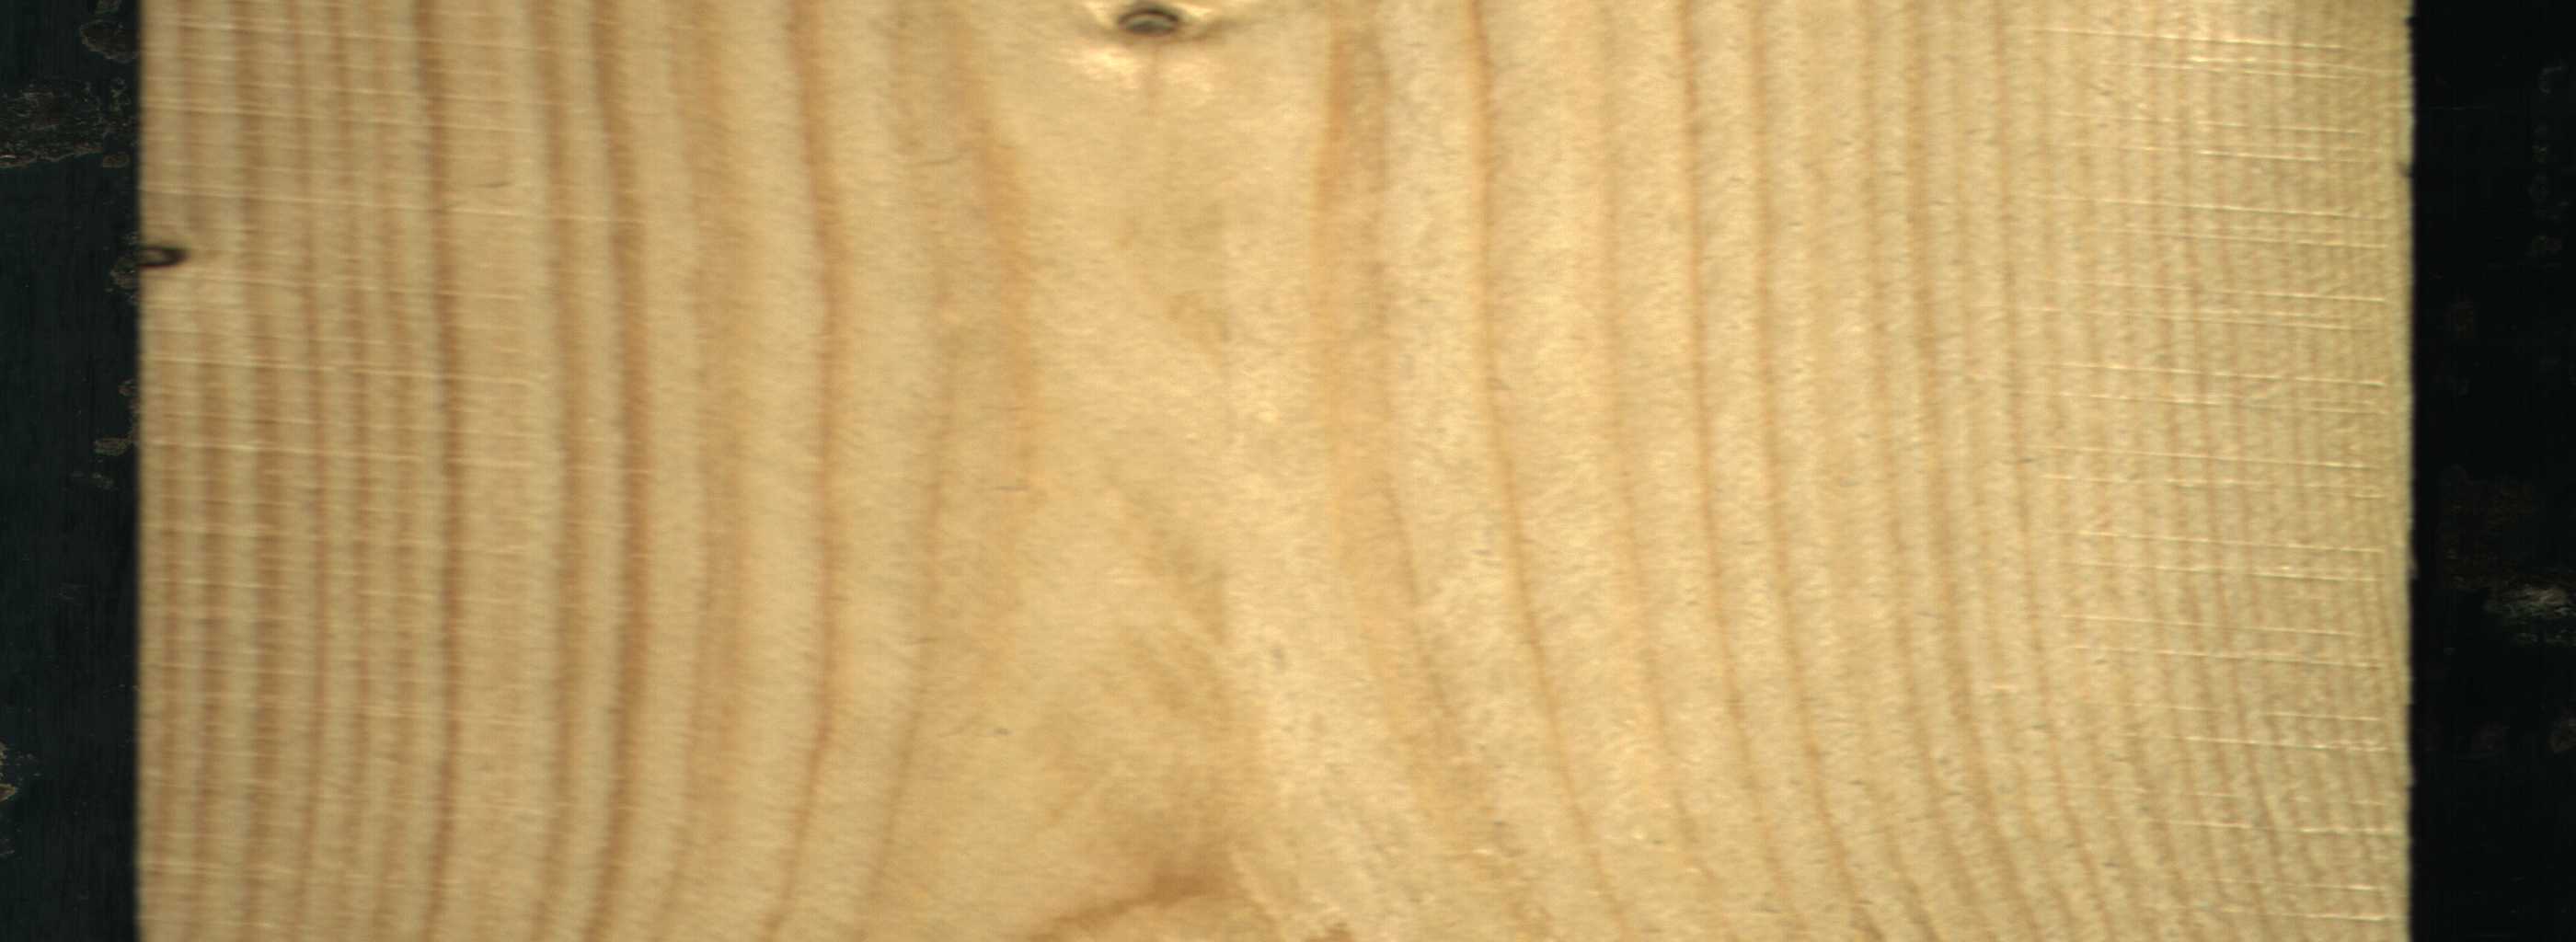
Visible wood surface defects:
Dead_Knot
Live_Knot